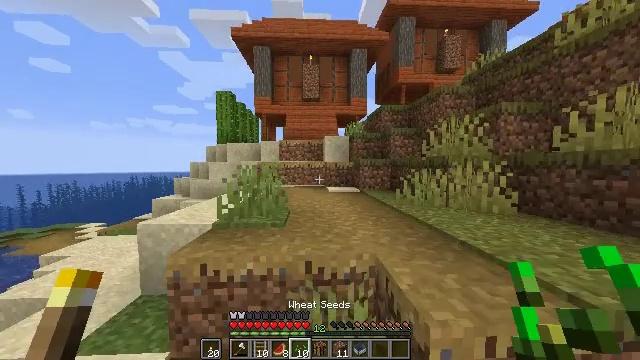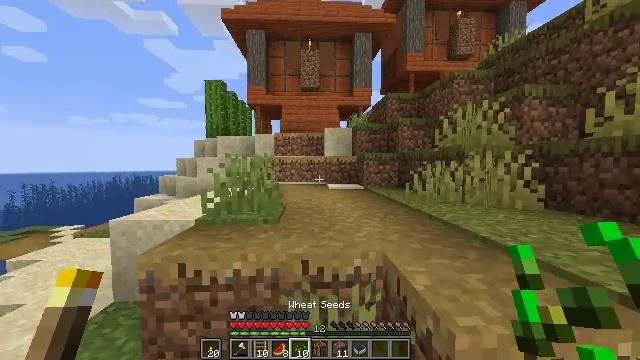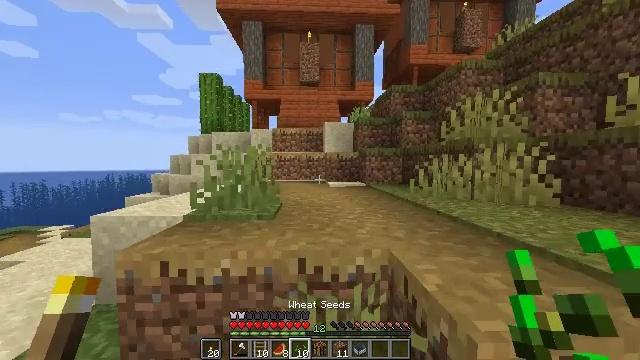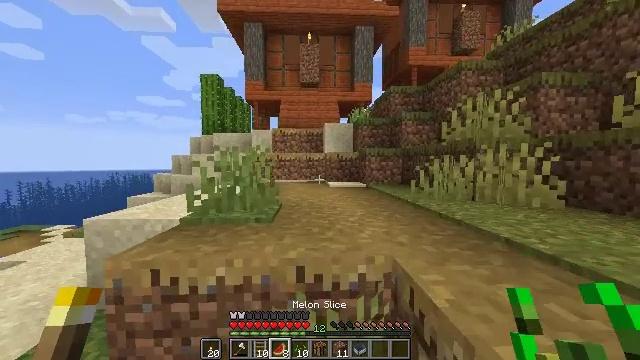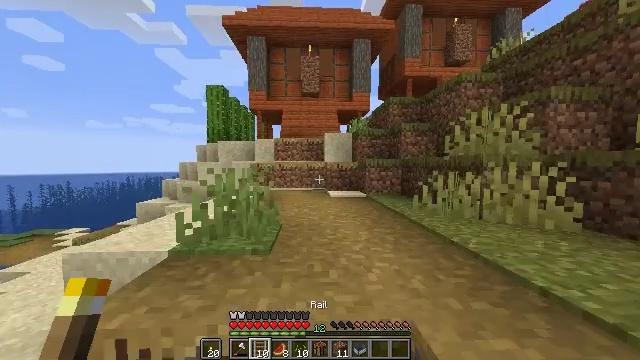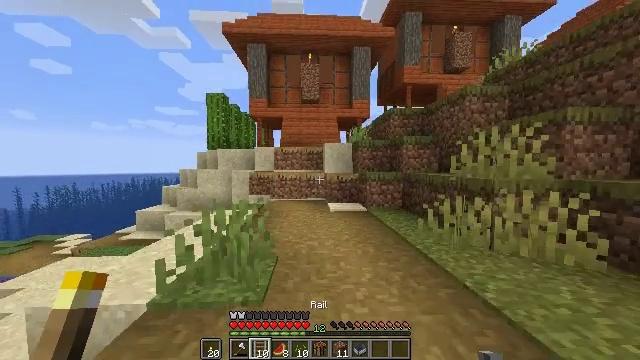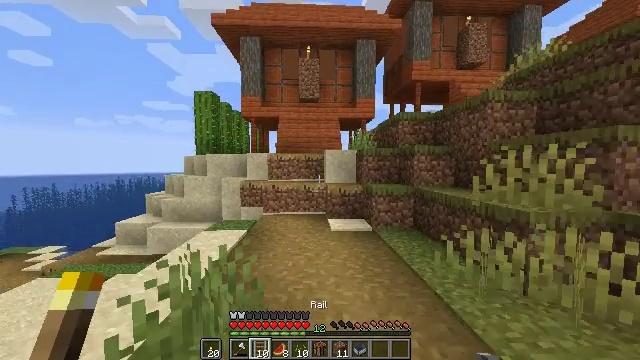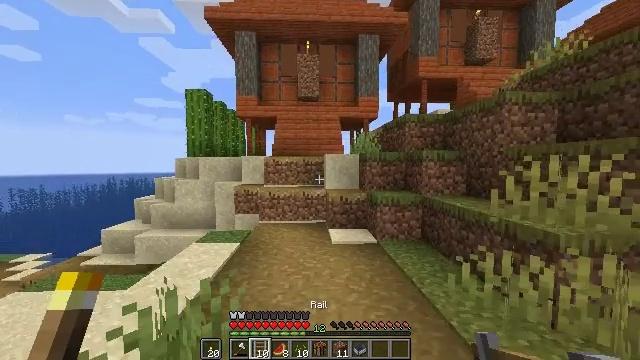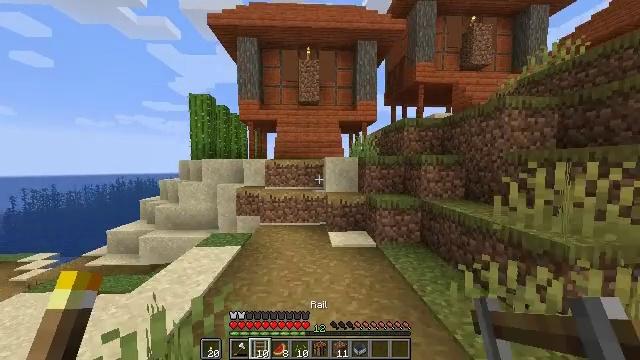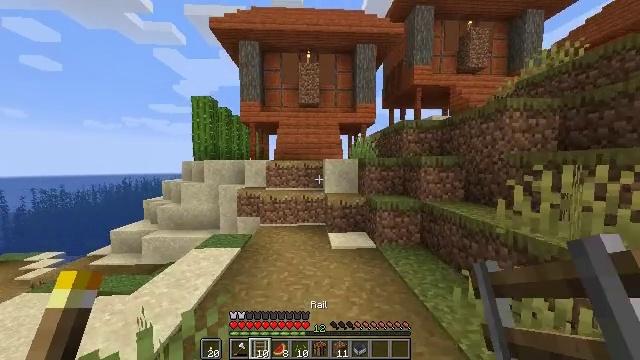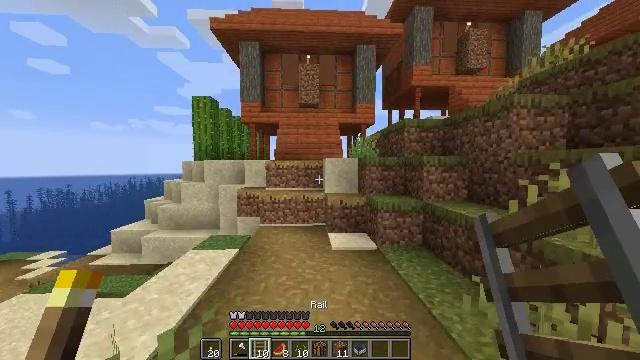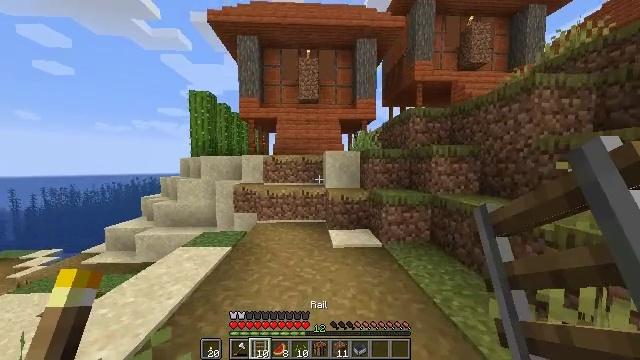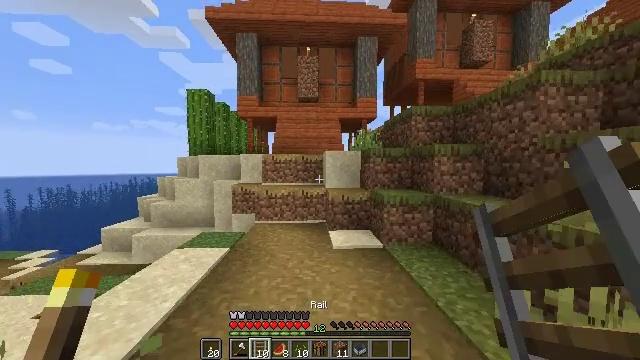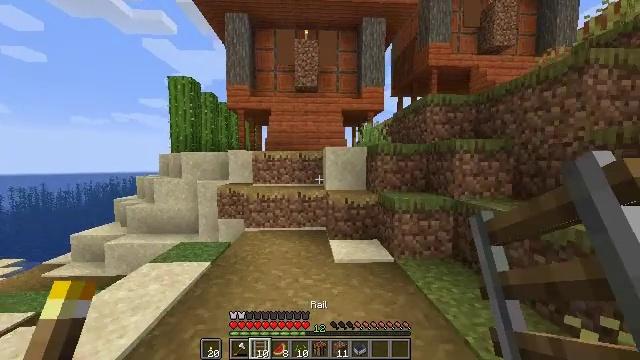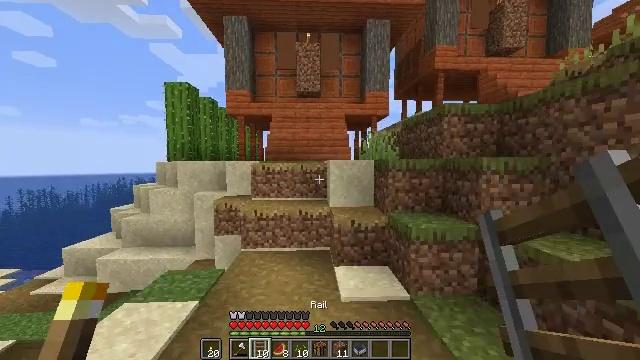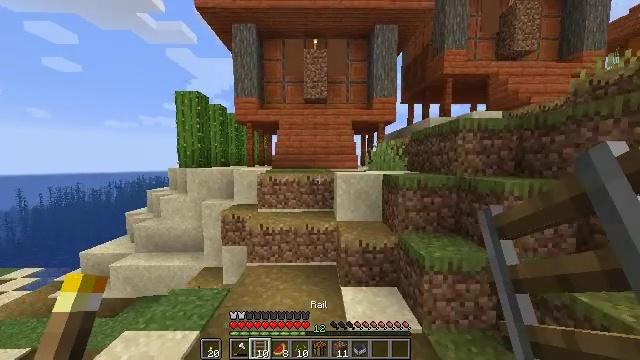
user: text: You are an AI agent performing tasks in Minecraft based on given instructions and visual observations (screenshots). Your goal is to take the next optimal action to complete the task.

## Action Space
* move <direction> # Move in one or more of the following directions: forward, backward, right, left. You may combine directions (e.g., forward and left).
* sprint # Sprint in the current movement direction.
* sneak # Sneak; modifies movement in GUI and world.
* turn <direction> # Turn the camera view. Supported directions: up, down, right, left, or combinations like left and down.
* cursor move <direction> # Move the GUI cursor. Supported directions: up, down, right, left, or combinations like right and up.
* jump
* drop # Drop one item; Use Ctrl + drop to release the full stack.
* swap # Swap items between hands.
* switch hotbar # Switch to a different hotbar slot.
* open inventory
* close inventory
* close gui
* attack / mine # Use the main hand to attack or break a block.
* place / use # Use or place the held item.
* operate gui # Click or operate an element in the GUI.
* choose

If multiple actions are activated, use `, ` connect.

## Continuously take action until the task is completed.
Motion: motion action
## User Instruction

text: Break the acacia stairs in your build.
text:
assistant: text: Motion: move forward, jump
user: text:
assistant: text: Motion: move forward, sprint, jump
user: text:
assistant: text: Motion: move forward, sprint, jump
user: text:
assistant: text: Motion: move forward, sprint, jump
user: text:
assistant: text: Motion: move forward, sprint, jump
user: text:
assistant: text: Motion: move forward, jump
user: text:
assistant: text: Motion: move forward, jump
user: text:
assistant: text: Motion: move forward, sprint, jump
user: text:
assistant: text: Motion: move forward, sprint, jump
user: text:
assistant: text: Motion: move forward, sprint, jump
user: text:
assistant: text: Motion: move forward, sprint, jump
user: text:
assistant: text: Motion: move forward, jump
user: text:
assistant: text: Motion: move forward, jump
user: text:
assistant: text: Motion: move forward, jump
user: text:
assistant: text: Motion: move forward, sprint, turn left, jump
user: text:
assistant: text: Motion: move forward, sprint, turn left, jump
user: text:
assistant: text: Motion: move forward, sprint, turn left, jump
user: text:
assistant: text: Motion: move forward, turn left, jump
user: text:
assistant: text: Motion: move forward, jump
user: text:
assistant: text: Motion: move forward, jump
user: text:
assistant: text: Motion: move forward, jump
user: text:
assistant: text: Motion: move forward, jump
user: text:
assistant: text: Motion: move forward, jump
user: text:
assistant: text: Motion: move forward, jump
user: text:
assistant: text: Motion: move forward, sprint, jump
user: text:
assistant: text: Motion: move forward, sprint, jump
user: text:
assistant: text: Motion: move forward, sprint, jump
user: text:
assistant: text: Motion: move forward, jump
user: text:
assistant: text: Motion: move forward, jump
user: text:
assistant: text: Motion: move forward, jump